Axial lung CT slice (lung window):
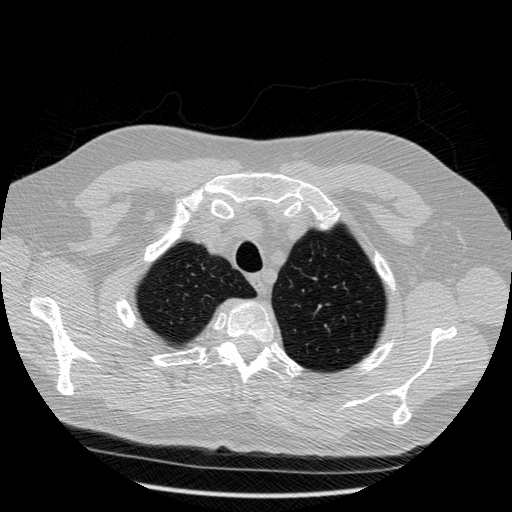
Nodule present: no